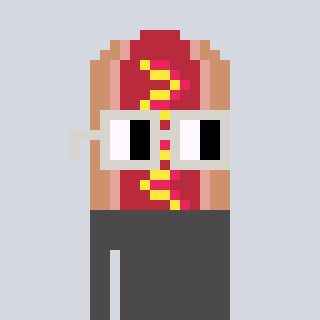
a pixel art character with square light gray glasses, a hotdog-shaped head and a grayscale-colored body on a cool background